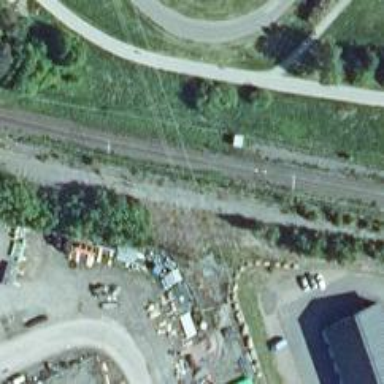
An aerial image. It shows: Continuous rail railway with electrified contact line.